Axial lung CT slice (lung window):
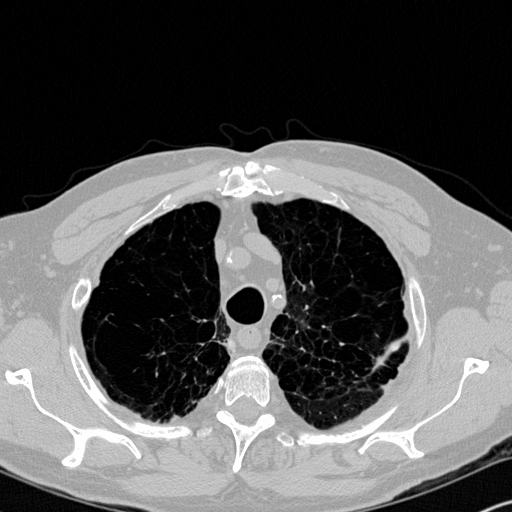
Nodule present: no